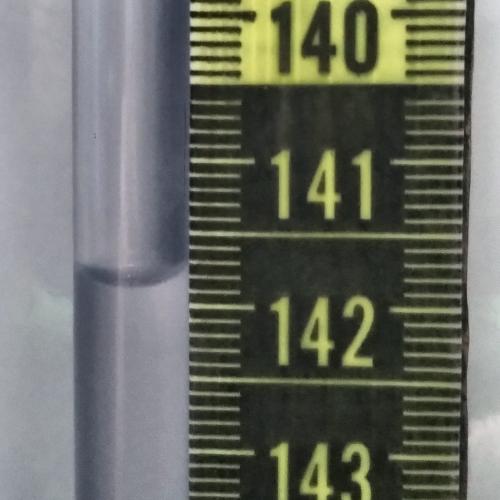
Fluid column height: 141.8 cm